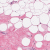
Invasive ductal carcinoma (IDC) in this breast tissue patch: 0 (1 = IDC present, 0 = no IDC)